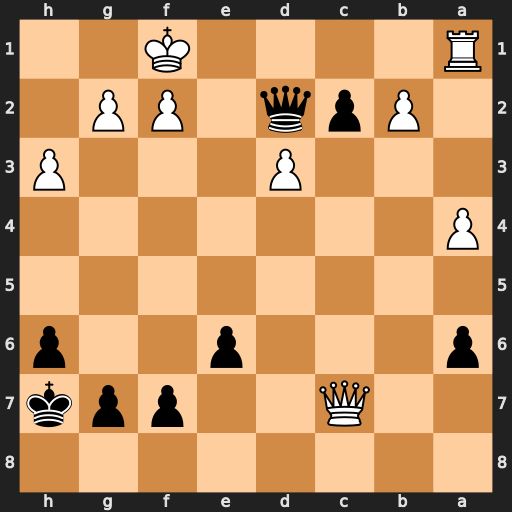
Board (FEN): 8/2Q2ppk/p3p2p/8/P7/3P3P/1Ppq1PP1/R4K2
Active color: b
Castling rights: -
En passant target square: -
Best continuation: Qd1+ Rxd1 cxd1=Q#